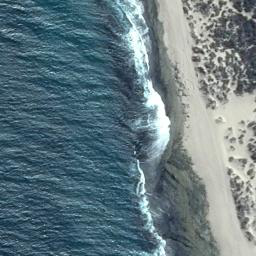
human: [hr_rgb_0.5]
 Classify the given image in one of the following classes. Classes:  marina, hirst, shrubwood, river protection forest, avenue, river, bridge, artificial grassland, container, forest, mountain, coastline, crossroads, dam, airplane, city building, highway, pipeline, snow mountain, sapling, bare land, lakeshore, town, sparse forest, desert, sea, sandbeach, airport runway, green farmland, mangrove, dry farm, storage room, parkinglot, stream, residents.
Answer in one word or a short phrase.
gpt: coastline